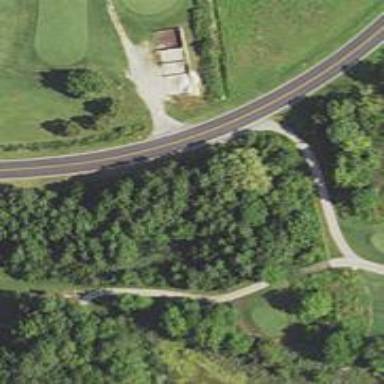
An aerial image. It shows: Path used for both walking and golf.